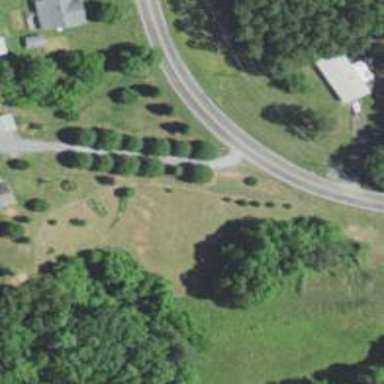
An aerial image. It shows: Driveway leading to service road.